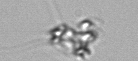
Label: Chaetoceros_didymus_TAG_external_flagellate